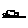
Label: car